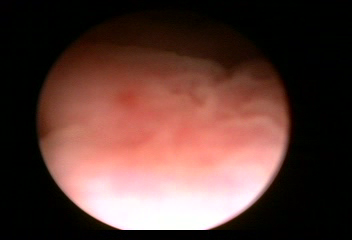
Modality: WLC
Class: Normal mucosa
Bladder cancer association: No